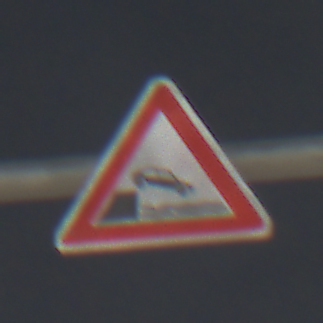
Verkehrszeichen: Ufer
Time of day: Night
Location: Outdoor (Urban)
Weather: PartlyCloudy
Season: NotSpecified
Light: Artificial